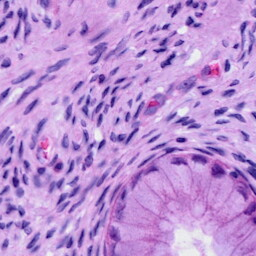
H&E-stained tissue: Cervix